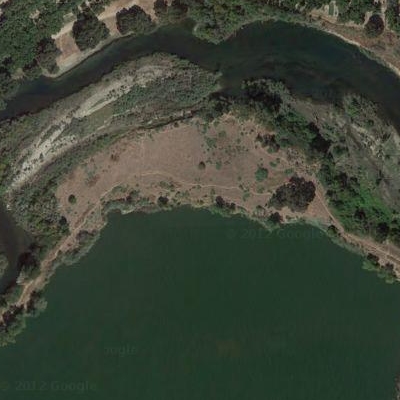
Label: RiverLake